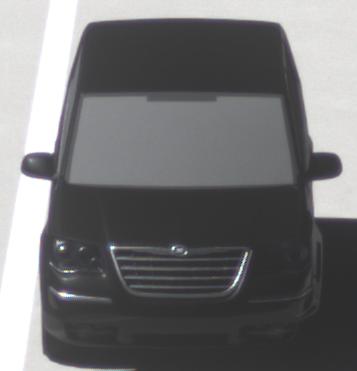
Make: Chrysler
Model: Grand Voyager 3.8
Detailed model: Grand Voyager
Model produced from: 2008/03
Model produced until: 2010/12
Doors: 5
Color: black
Road condition: dry road
Daytime: midday
Contrast: high contrast